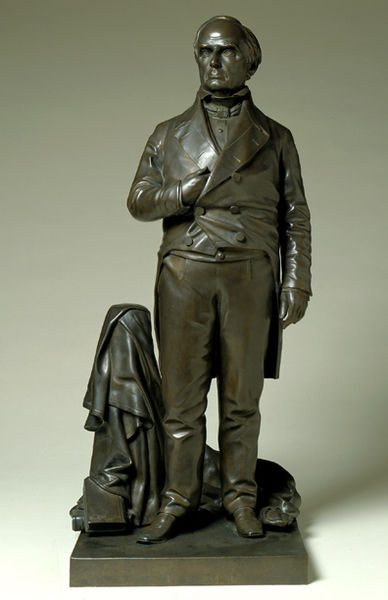
Titel: Daniel Webster
Künstler: Thomas Ball
Standort: Amherst (Massachusetts, USA)
Institution: Mead Art Museum, Amherst College
Schlagwörter: hand, mann, geste, jacke, sockel, stehen, mantel, skulptur, ernst, knöpfe, napoleon, gestus, stirnglatze